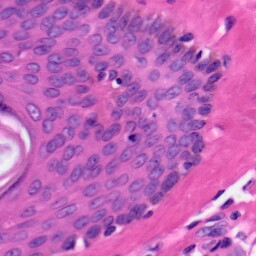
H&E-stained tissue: Skin